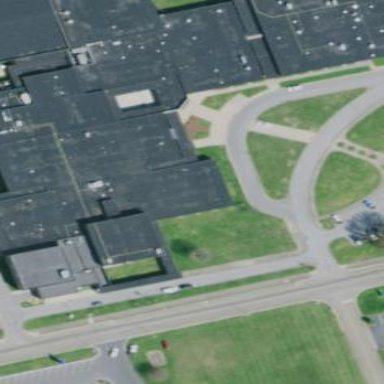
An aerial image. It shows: School building.